Question: I'm creating an android app and i'd like to include a timeline like the one in facebook
it'll have a vertical scrollbar to view the whole Timeline events till the end
Here is a sample photo I made

I know the android basics, and I've made some simple apps before
but i'm missing the way to mix that graphical line with the texts, and to extend this line till the bottom of the layout.
Thanks in Advance :)
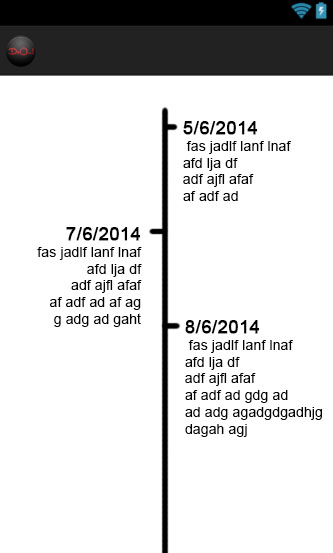
Answer: You're going to need to do this the old fashioned way- custom view and draw it yourself to the canvas with drawText and drawLine commands.